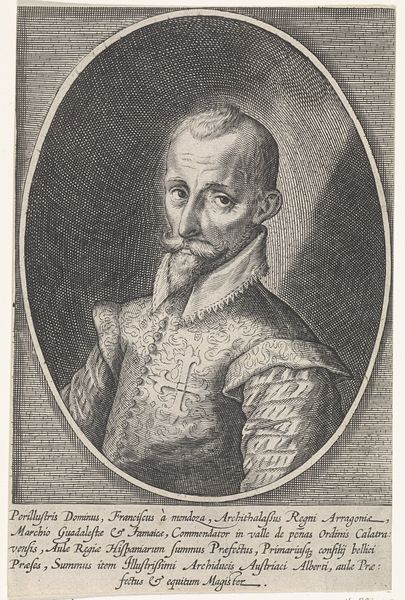
Titel: Portret Francisco Hurtado de Mendoza
Künstler: Jacob Matham
Standort: Amsterdam
Institution: Rijksmuseum
Schlagwörter: black, collar, face, formal, hair, lace, nose, old, portrait, print, man, ear, head, eyes, male, suit, drawing, frame, oval, mouth, buttons, monochrome, sketch, beard, cross, writing, person, human, clothes, balding, engraving, shading, forehead, round, latin, text, mustache, moustache, sleeves, words, pleats, brows, caption, crosshatch, no background, doublet, dominus, braws